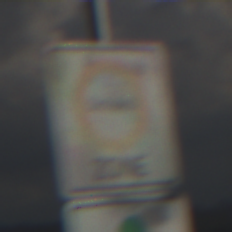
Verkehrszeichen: BeginnUmweltzone
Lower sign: FreistellungVomVerkehrsverbot3
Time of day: MorningAfternoon
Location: Outdoor (Nature)
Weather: PartlyCloudy
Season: NotSpecified
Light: Natural